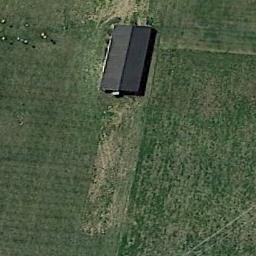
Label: sparse_residential